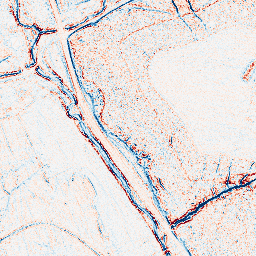
Category: edge_preserving
Decomposition family: bilateral
Decomposition parameters: d: 5
sigma_color: 50
sigma_space: 50
Upsampling method: regularized
Upsampling parameters: scale: 4
lambda_reg: 0.001
Upsampling scale: 4